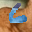
Label: 6